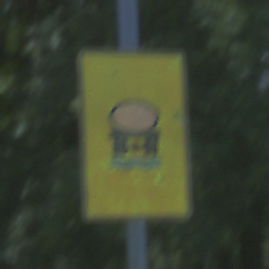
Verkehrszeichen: FahrzeugeMitWassergefaehrdenderLadungOhnePfeilsymbol
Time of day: Midday
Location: Outdoor (Nature)
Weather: Clear
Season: Summer
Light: Natural